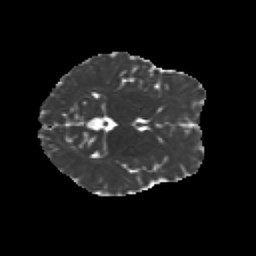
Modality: MD
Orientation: axial
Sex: male
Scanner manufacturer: siemens
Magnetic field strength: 3 T
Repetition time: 5 s
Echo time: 0.071 s